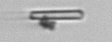
Label: fiber_TAG_external_detritus